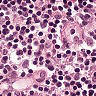
Metastatic tissue present: no